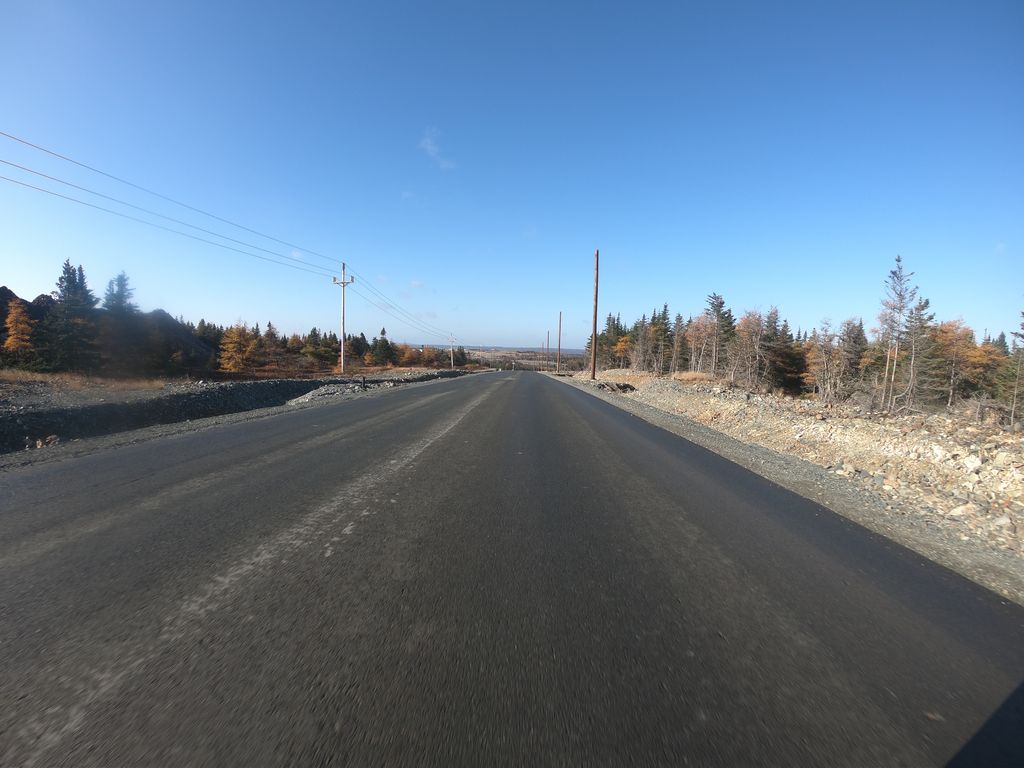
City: st_johns